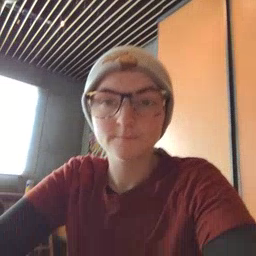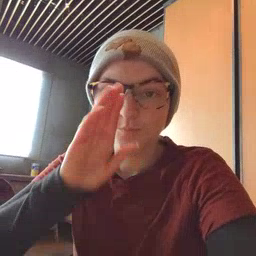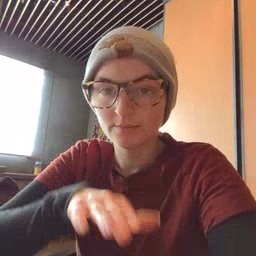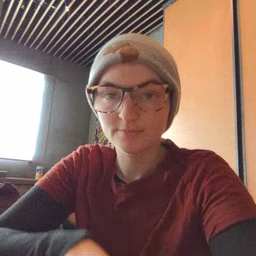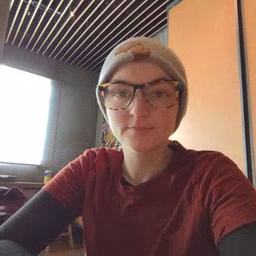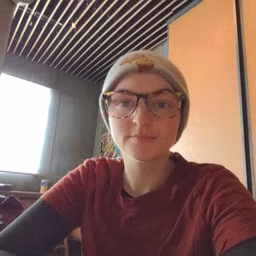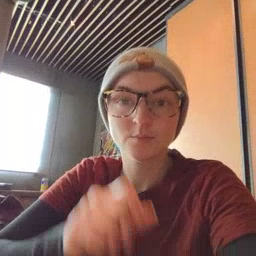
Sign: elephant